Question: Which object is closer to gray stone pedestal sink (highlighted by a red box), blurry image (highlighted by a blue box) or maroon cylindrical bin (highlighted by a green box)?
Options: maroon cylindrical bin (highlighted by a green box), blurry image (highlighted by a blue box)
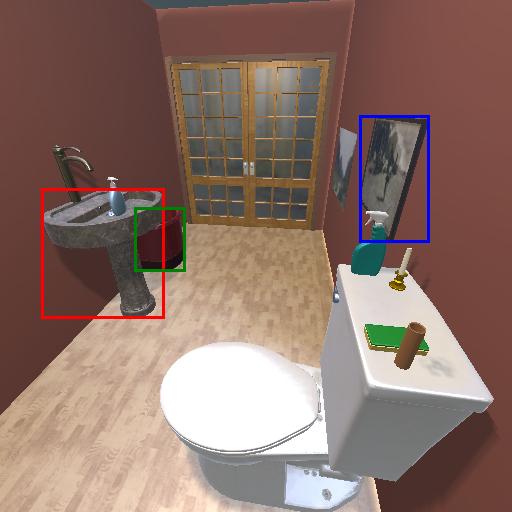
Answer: maroon cylindrical bin (highlighted by a green box)